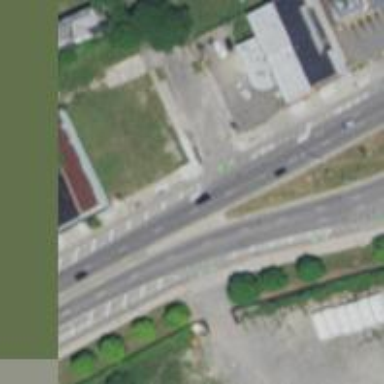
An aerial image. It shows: Secondary road with asphalt surface.